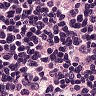
Metastatic tissue present: yes